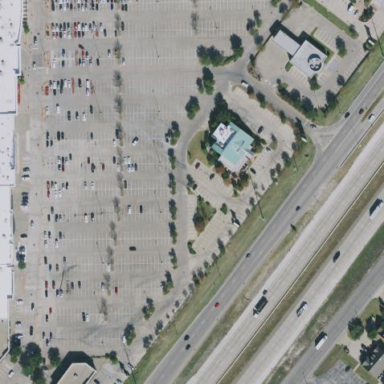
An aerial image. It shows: Retail area.